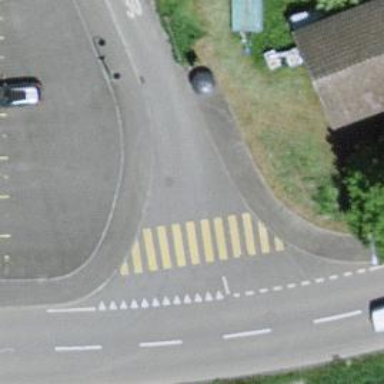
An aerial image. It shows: Zebra crossing on the road.